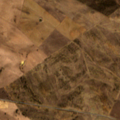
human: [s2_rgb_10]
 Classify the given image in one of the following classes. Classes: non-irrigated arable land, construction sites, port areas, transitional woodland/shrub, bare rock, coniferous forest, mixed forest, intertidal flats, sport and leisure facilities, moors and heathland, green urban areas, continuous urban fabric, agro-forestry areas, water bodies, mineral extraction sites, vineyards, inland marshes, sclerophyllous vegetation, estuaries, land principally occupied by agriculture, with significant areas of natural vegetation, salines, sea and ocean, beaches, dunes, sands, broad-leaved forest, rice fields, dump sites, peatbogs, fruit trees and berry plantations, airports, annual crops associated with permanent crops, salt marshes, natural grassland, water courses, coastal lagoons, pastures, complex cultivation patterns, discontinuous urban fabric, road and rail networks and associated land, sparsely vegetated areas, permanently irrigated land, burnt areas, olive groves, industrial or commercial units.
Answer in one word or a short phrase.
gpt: non-irrigated arable land, transitional woodland/shrub